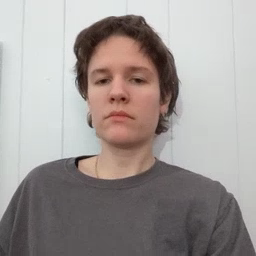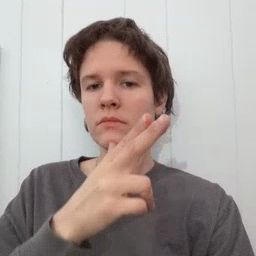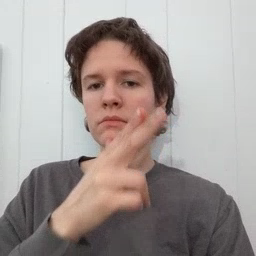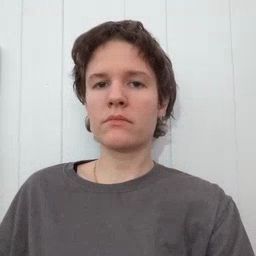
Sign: hen